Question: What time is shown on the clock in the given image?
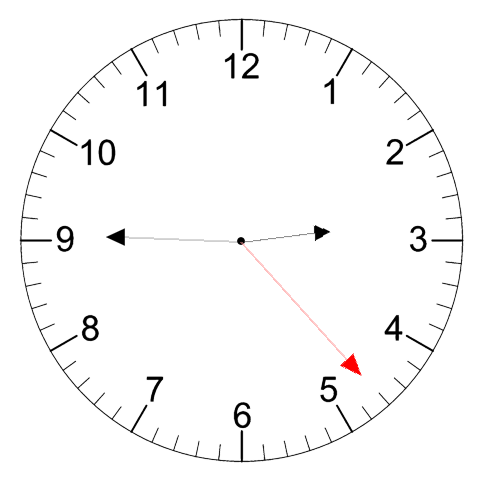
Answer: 02:45:23